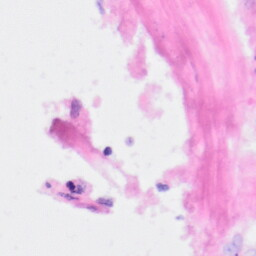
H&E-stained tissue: Kidney